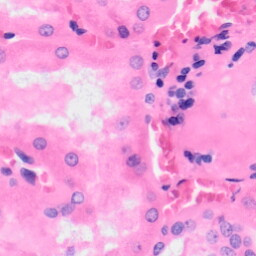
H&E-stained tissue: Kidney